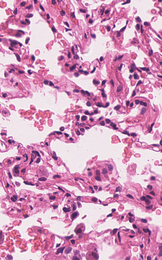
Tumor epithelial tissue: no
Tumor-associated stroma tissue: no
Normal tissue: yes